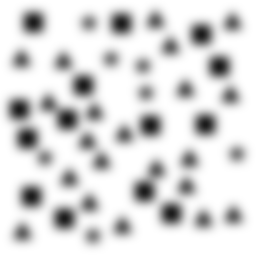
Squares: 14
Triangles: 21
Stars: 7
Total shapes: 42